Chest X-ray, PA view. Patient: 60 years old, sex M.
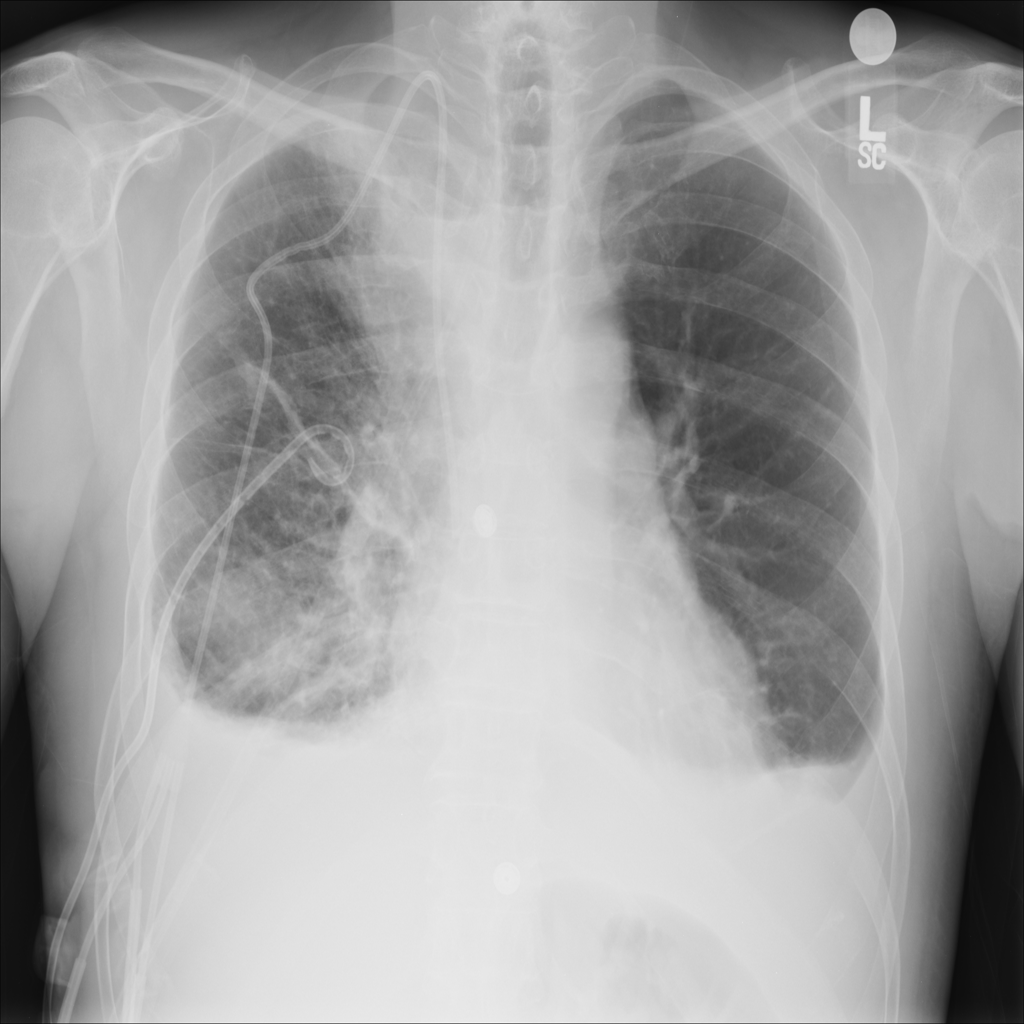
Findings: No Finding